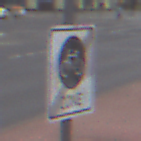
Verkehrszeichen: EndeFahrradzone
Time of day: MorningAfternoon
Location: Outdoor (Urban)
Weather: Overcast
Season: NotSpecified
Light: Natural